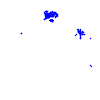
Particle: pion